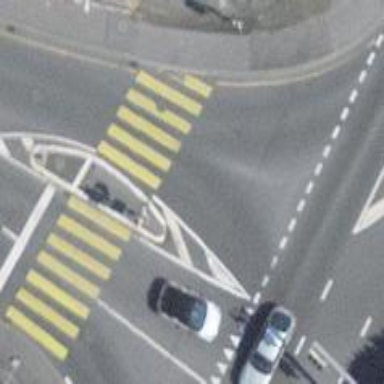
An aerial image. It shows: Zebra crossing marked on the road.